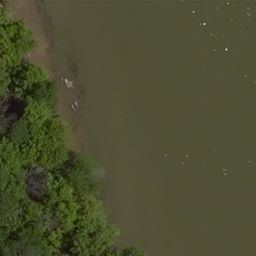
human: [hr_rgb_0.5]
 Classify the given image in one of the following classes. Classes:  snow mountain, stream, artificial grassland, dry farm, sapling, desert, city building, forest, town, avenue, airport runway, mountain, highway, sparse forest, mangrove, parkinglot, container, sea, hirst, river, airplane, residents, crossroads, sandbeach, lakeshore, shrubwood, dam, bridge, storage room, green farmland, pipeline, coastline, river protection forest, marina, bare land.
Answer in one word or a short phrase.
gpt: river protection forest